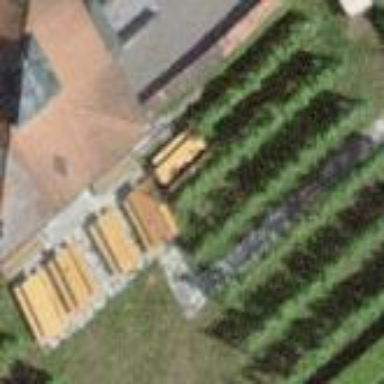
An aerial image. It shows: Vineyard.